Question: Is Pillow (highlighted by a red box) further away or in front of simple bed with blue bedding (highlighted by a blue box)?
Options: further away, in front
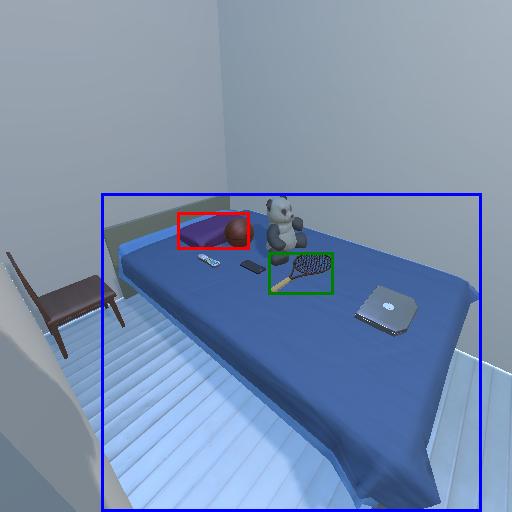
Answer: further away